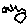
Label: circle